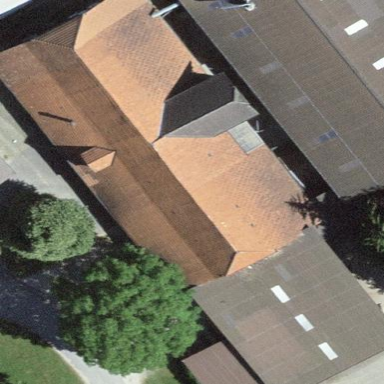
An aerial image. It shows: Barn.